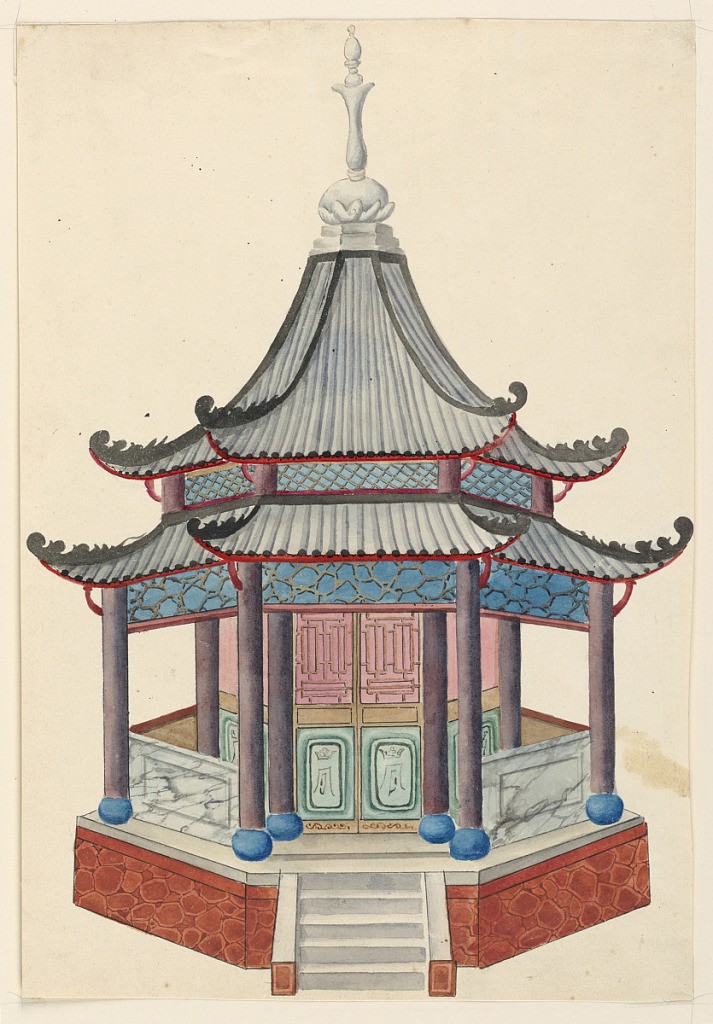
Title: Design for a Chinese Pavilion
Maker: Frederick Crace, English, 1779–1859
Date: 1815–22
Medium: Brush and watercolor, pen and ink on paper
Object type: Drawing
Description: An octagonal structure elevated on a podium, columns supporting the two-tiered pagoda roof. A narrow porch surrounds the enclosed inner cove of the building. A short flight of steps leads up to the pavilion's entrance.